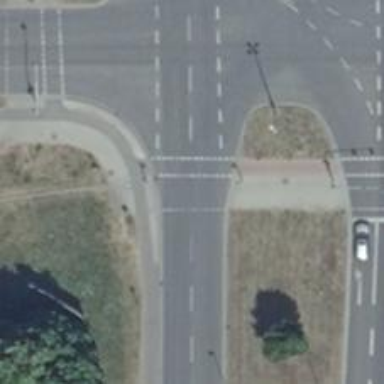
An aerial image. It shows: Traffic signal crossing.